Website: slack
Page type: stored-credit-cards
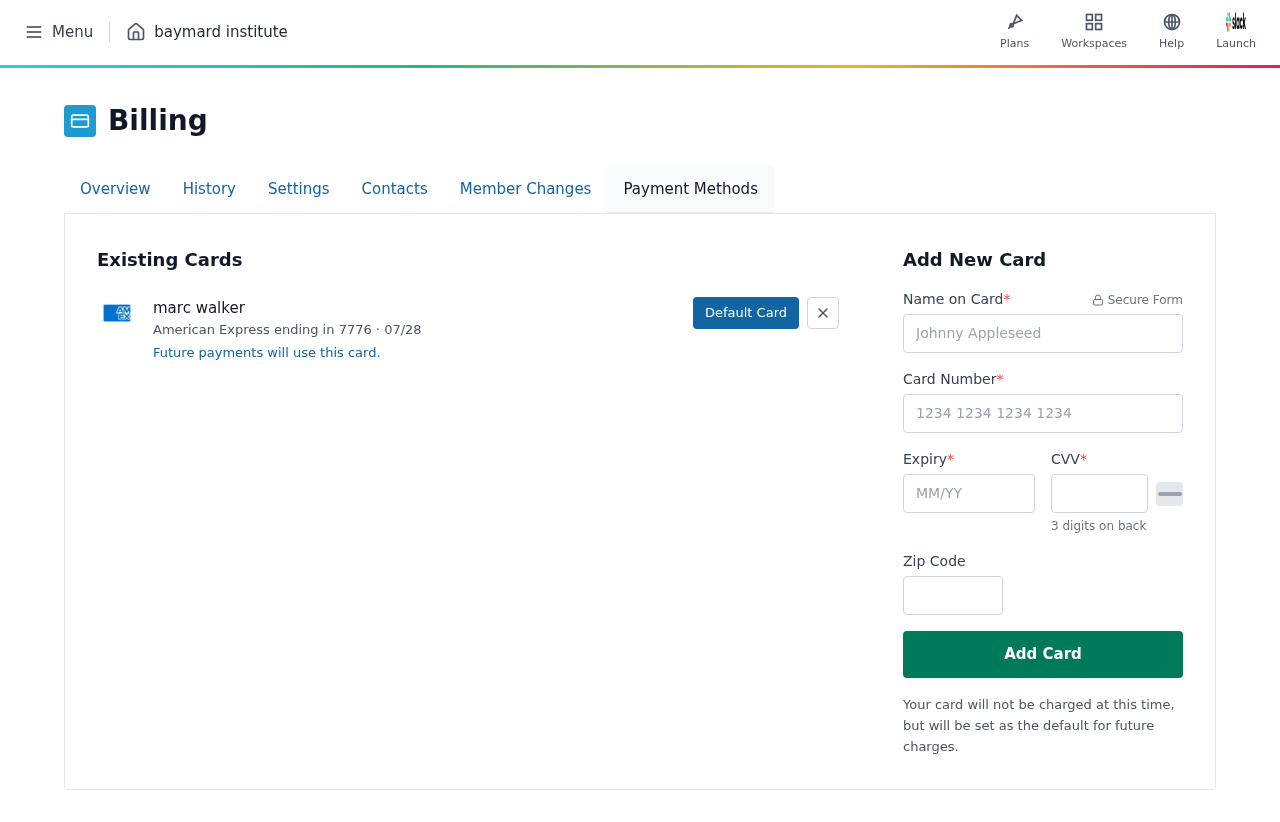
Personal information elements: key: PII_CARD_CVV
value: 9996
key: PII_CARD_EXPIRY
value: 07/28
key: PII_CARD_EXPIRY_MONTH
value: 07
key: PII_CARD_EXPIRY_YEAR
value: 28
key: PII_CARD_LAST4
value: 7776
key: PII_CARD_NUMBER
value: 3402 6413 6137 776
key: PII_CARD_TYPE
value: American Express
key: PII_FULLNAME
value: marc walker
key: PII_FULLNAME
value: Marc Walker
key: PII_POSTCODE
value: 91916